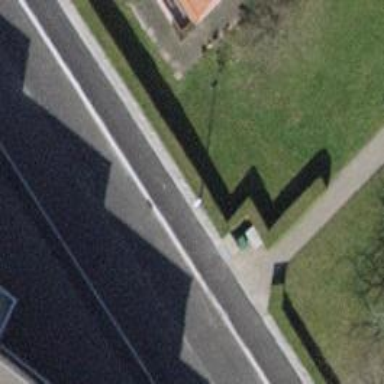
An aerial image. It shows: Hedge barrier.